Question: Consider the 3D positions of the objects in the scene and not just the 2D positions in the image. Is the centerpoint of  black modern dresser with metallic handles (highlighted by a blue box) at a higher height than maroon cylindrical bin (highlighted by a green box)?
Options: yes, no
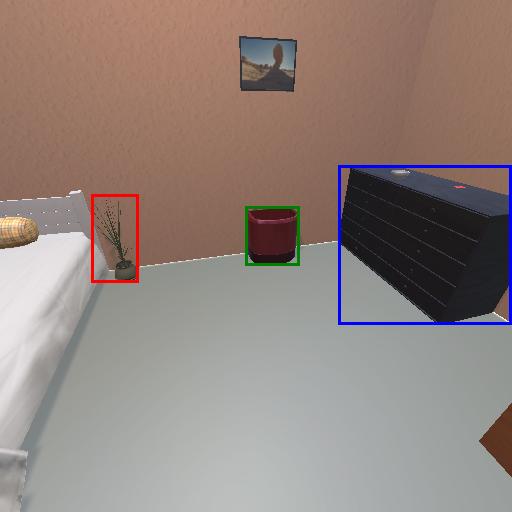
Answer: yes